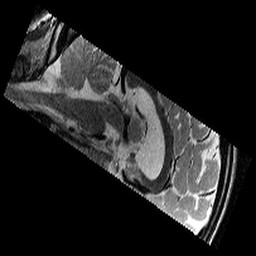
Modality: T2w
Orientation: sagittal
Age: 11
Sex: male
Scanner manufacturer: siemens
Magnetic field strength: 3 T
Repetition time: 9.23 s
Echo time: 0.067 s